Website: walmart
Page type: billing-address
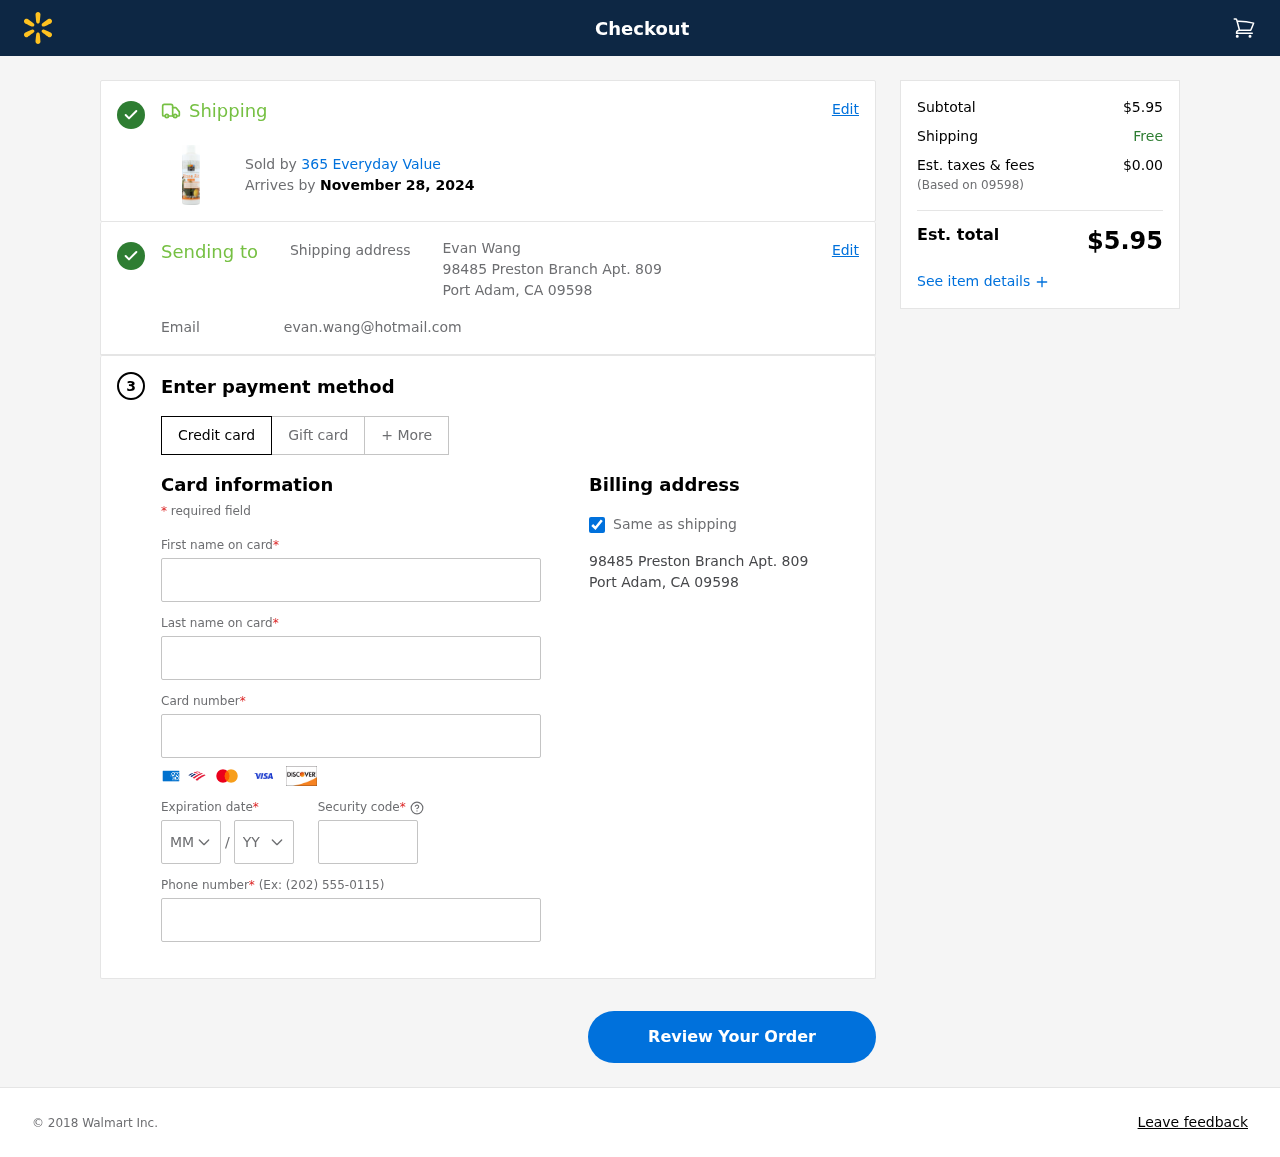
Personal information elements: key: PII_CARD_CVV
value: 244
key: PII_CARD_EXPIRY_MONTH
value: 05
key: PII_CARD_EXPIRY_YEAR
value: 27
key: PII_CARD_NUMBER
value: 2234 5206 8944 3811
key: PII_CITY_STATE_ZIP
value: Port Adam, CA 09598
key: PII_EMAIL
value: evan.wang@hotmail.com
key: PII_FIRSTNAME
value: Evan
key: PII_FULLNAME
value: Evan Wang
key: PII_LASTNAME
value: Wang
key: PII_PHONE
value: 6195301877
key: PII_POSTCODE
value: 09598
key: PII_STREET
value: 98485 Preston Branch Apt. 809
Product elements: key: PRODUCT1_BRAND
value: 365 Everyday Value
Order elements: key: ORDER_DELIVERY_DATE
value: November 28, 2024
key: ORDER_SUBTOTAL
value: $5.95
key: ORDER_TAX
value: $0.00
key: ORDER_TOTAL
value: $5.95